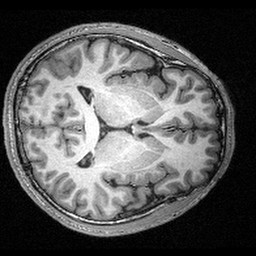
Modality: T1w
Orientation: axial
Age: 24
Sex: male
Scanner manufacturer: siemens
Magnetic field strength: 3 T
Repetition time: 2.53 s
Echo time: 0.00309 s